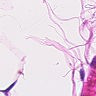
Metastatic tissue present: no